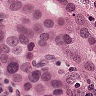
Metastatic tissue present: yes